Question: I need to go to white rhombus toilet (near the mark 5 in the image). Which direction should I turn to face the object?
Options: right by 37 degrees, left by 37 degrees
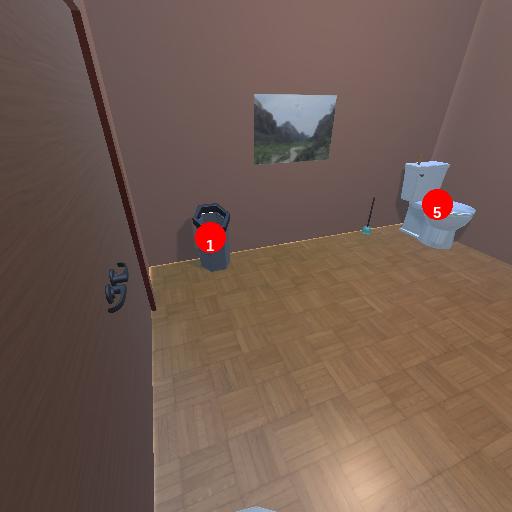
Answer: right by 37 degrees